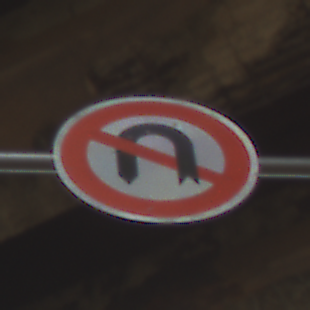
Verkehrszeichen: VerbotWenden
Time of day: Midday
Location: Roofed (Beach)
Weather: Overcast
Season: NotSpecified
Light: Natural